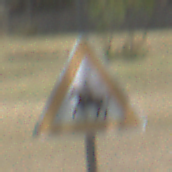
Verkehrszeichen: ReiterRechts
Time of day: Midday
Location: Outdoor (Nature)
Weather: Clear
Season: NotSpecified
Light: Natural